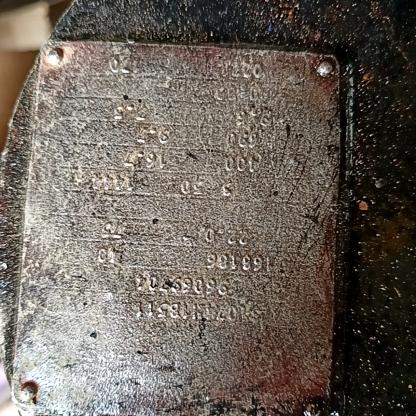
Klasa: tabliczka-znamionowa